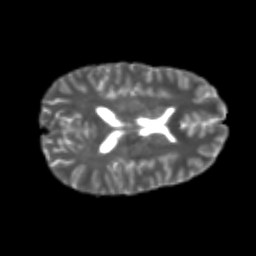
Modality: T2w
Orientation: axial
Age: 22
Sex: male
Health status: healthy
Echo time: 0.074 s